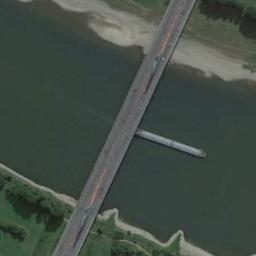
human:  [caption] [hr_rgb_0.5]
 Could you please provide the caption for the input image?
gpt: A bridge connects the green fields on both sides of the green river  There is a boat in the river .

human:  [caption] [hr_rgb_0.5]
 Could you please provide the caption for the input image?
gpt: A bridge built on a dark green river and a boat on the river .

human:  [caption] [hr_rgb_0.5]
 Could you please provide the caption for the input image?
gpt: A bridge is over the river with some plants beside .

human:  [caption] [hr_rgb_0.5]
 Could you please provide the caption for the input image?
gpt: The two bridges intersect on the river bank .

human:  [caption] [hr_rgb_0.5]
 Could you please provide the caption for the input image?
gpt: A boat is under the bridge .